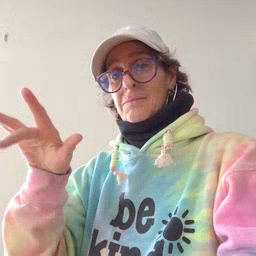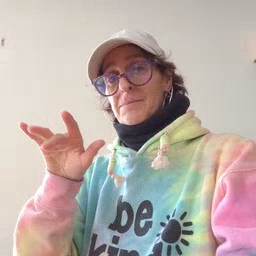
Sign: empty